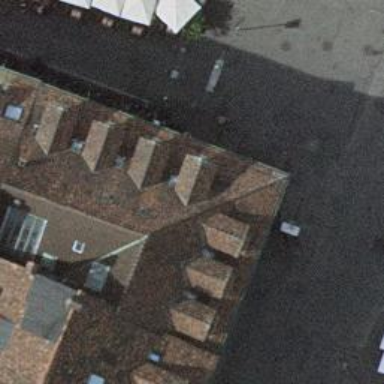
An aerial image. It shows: Sidewalk with covered arcade.